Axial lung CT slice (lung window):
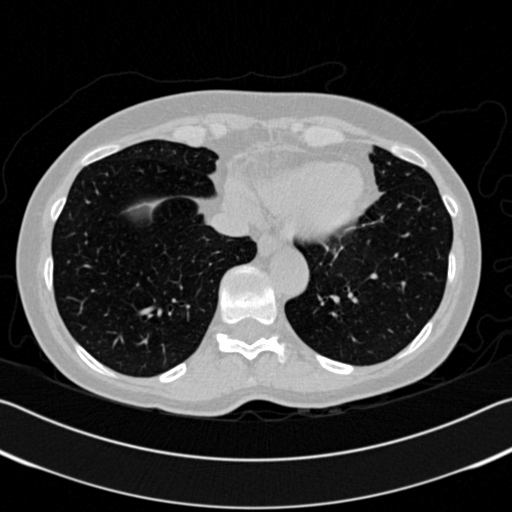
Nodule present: no